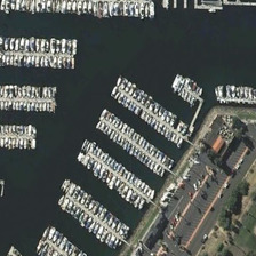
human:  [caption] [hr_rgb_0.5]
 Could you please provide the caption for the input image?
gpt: the water is colorful .

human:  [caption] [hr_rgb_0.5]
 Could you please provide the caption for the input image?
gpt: it is a dark blue sea, white ships, green trees and gray road .

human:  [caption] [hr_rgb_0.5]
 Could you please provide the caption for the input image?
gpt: There are a lot of small lakes.

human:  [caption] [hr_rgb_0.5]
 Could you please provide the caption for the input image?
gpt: There are many small lakes.

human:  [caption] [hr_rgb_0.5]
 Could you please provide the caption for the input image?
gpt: There are many small lakes.